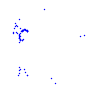
Particle: proton